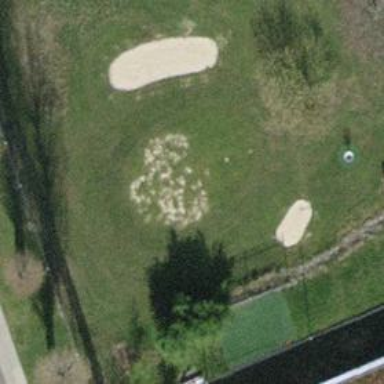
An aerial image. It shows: Green golf area with grass land use.